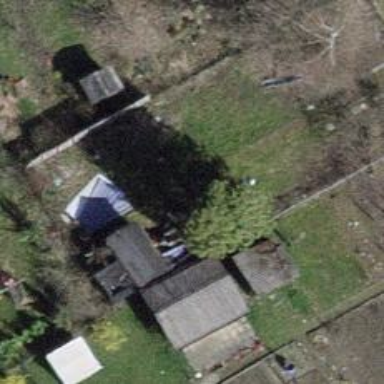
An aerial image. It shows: Hut.